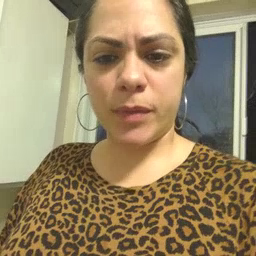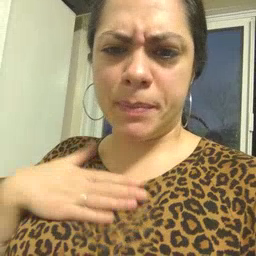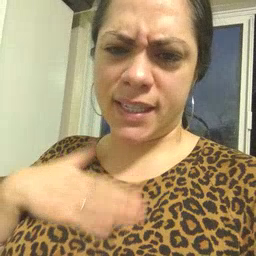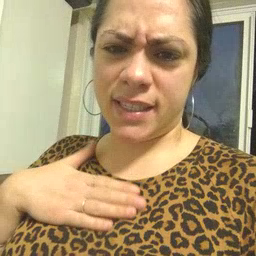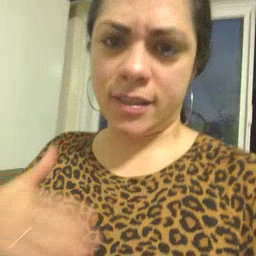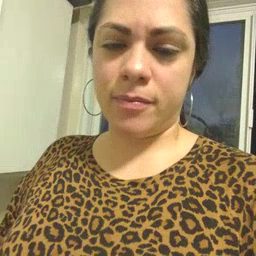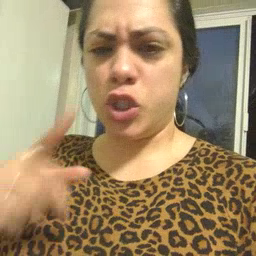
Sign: please